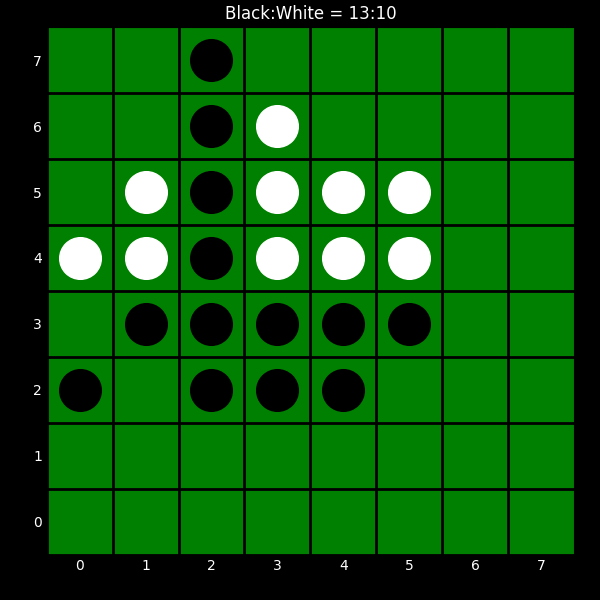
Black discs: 13
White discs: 10